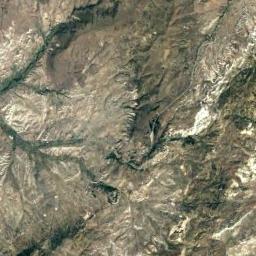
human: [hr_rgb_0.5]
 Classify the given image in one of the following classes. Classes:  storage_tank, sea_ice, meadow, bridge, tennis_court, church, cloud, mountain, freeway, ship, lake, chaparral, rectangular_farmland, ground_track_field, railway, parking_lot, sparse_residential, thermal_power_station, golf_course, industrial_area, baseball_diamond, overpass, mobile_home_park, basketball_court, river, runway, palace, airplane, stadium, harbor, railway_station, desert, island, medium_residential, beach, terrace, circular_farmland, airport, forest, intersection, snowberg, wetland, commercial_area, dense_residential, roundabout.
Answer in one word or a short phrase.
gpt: mountain